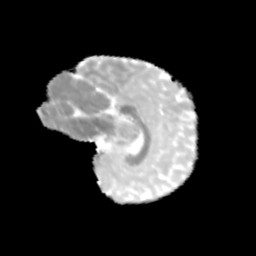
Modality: MD
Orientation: sagittal
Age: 12
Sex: female
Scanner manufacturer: siemens
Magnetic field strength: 3 T
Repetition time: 3.8 s
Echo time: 0.07 s